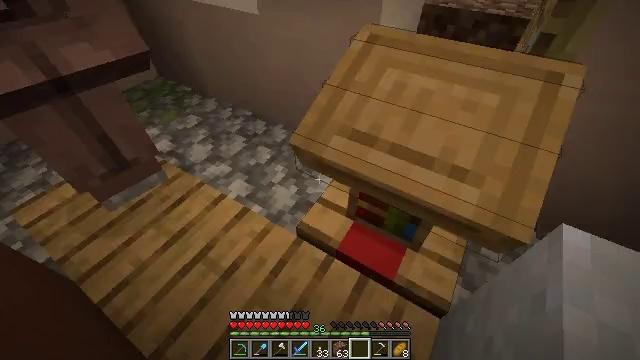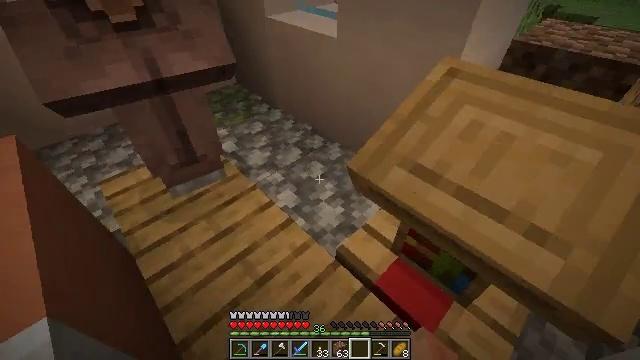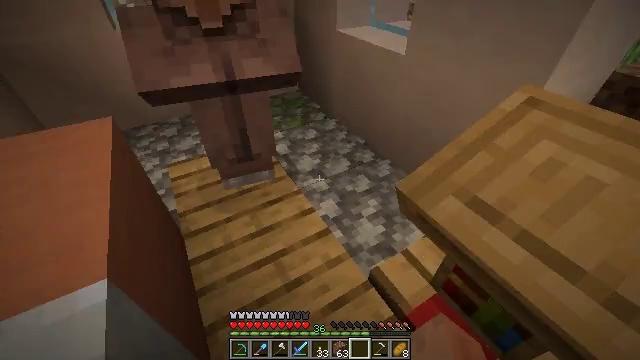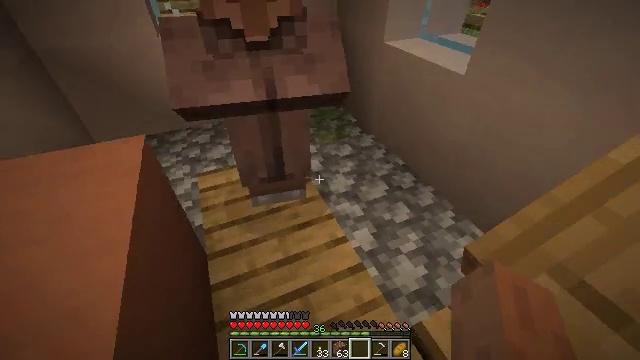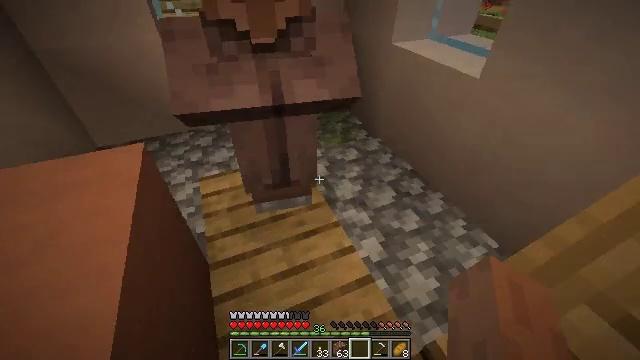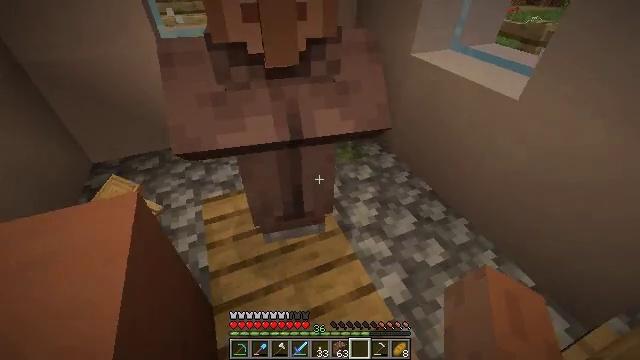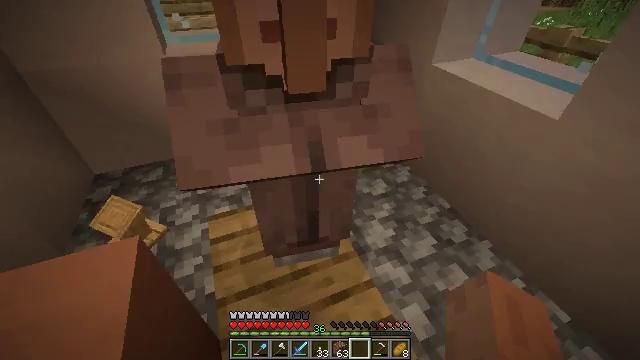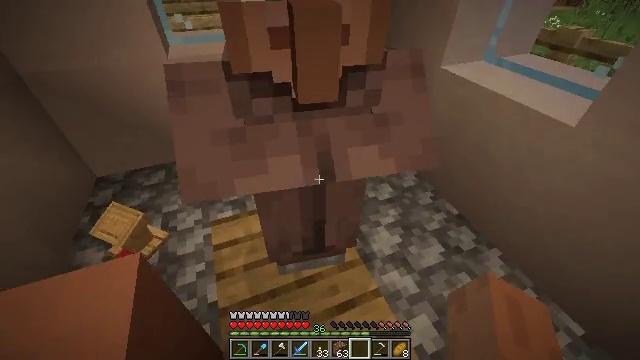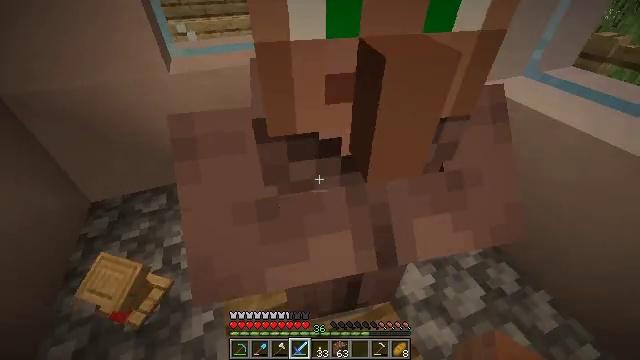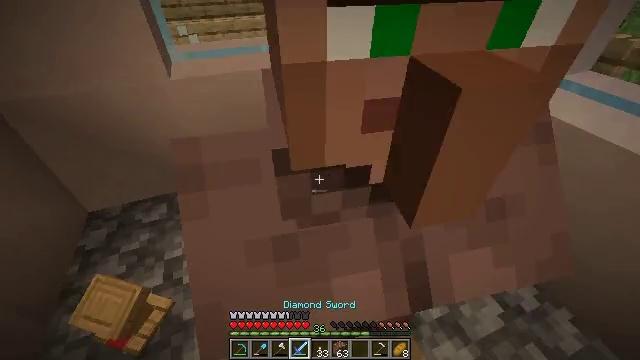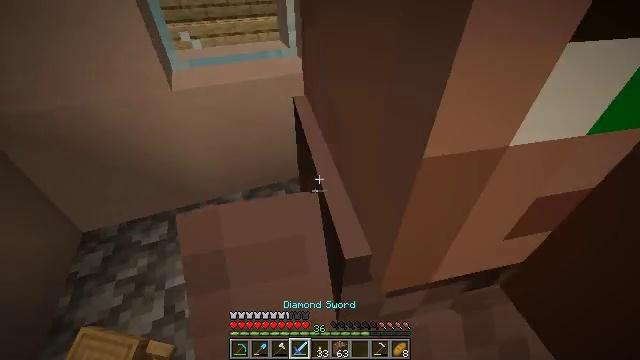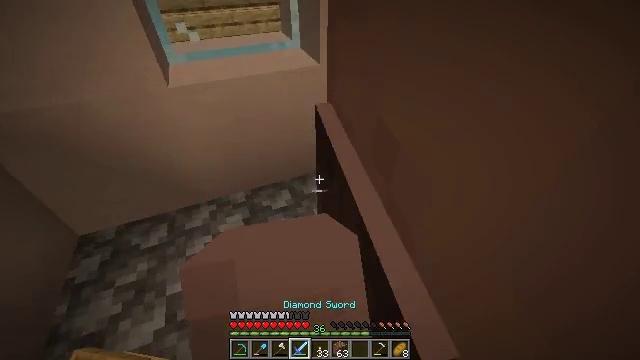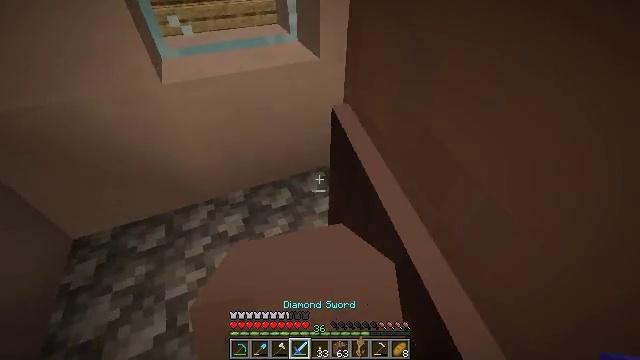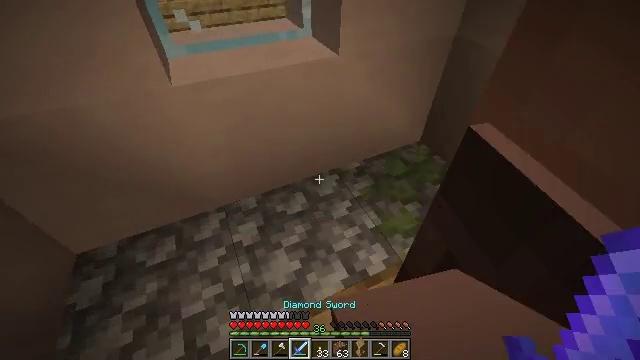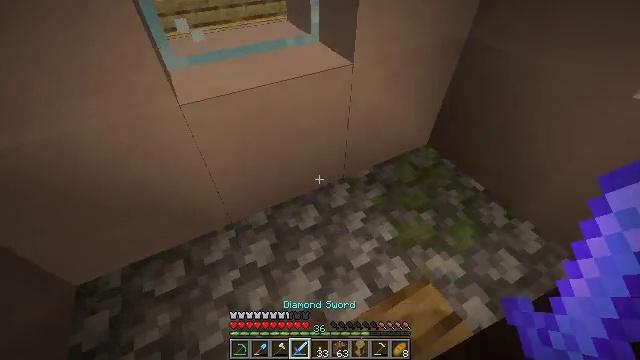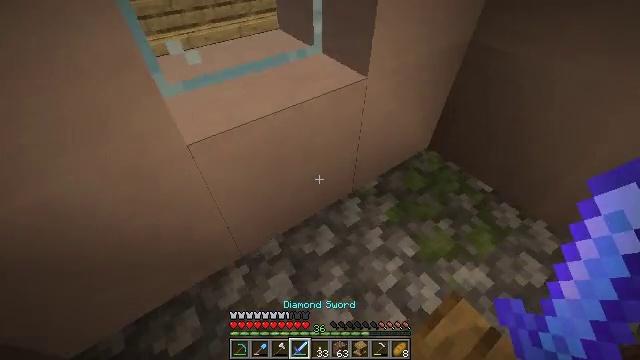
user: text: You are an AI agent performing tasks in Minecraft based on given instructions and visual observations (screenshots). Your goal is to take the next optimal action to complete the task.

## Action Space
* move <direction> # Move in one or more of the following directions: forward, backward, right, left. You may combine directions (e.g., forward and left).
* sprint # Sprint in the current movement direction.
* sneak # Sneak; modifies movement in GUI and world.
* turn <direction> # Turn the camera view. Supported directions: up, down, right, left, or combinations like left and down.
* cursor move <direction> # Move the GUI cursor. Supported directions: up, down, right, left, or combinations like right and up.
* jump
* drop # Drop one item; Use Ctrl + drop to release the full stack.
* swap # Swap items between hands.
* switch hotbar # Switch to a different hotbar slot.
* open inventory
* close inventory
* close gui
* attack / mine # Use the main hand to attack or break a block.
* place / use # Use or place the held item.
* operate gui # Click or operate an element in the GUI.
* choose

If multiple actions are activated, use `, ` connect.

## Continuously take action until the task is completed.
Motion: motion action
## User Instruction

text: Gather some white terracotta for building.
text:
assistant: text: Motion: move left, turn left and up
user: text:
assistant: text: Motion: move forward and move left, turn left and up
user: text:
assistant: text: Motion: move forward and move left, turn left
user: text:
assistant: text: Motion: move forward and move left
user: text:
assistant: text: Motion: move forward and move left
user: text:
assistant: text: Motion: move forward and move left
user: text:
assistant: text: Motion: move forward and move left
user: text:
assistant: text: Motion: move forward and move left, switch to hotbar 4
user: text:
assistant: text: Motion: move forward and move left, switch to hotbar 4
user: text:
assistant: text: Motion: move forward and move left, switch to hotbar 4
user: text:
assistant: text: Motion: move forward and move left, turn down
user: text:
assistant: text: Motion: move forward and move left, turn right and down
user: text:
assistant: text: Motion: move forward and move left, turn right and down
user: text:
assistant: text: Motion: move forward and move left, turn right
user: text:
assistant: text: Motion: move forward and move left, turn right
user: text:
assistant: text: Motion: move forward and move left, turn right
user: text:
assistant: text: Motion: turn right
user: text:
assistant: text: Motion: turn right
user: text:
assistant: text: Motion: turn right and up
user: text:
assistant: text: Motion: turn right
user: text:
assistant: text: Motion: turn right and up
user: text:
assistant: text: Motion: turn right and up
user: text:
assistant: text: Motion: turn right and up
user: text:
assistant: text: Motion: no_op
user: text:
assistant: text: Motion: move forward
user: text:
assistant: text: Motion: move forward
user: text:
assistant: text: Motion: move forward
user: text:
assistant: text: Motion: move forward, turn up
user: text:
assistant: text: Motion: move forward, turn up
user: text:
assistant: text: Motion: move forward, turn up